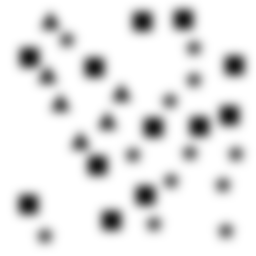
Squares: 12
Triangles: 6
Stars: 12
Total shapes: 30